Question: The program works like this -
1. Creates a file writer and scanner.
2. Creates a loop (to loop 3 times).
3. Asks some questions to collect data from the user.
4. Writes all of the collected data to the blank text file and loops.
My problem is that after the first loop, the program asks two of the questions instead of one by one and doesn't allow you to answer one of them.
Here is my code -
'''
package Week19;
import java.util.Scanner;
import java.io.BufferedWriter;
import java.io.FileWriter;
import java.io.PrintWriter;
public class CreatingFiles {
public static void main(String[] args) throws Exception {
PrintWriter writer = new PrintWriter(new BufferedWriter(new FileWriter("textfile.txt")));
Scanner scanner = new Scanner (System.in);
for(int i=0; i < 3; i++){
System.out.println("Please enter a name please");
String employeeName = scanner.nextLine();
System.out.println("Please enter a job title");
String employeeJobTitle = scanner.nextLine();
System.out.println("Please enter a age");
while(!scanner.hasNextInt()) {
scanner.next();
}
int employeeAge = scanner.nextInt();
System.out.println("Please enter a salary");
while(!scanner.hasNextDouble()) {
scanner.next();
}
Double employeeSalary = scanner.nextDouble();
writer.println("Employee Name: "+ employeeName);
writer.println("Employee Job Title: "+ employeeJobTitle);
writer.println("Employee Age: "+ employeeAge);
writer.println("Employee Salary: "+ employeeSalary);
}
writer.close();
scanner.close();
}
}
'''
The error:

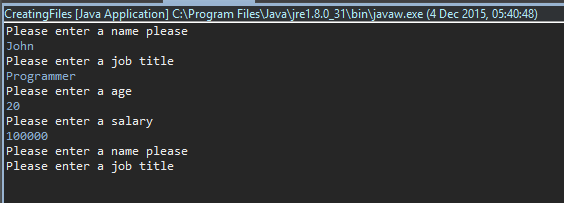
Answer: To sum up the answer: after a 'scanner.nextDouble()' there's a new line that remains. Get rid of it by calling 'scanner.nextLine()'. Heres the code:
'''
package Week19;
import java.util.Scanner;
import java.io.BufferedWriter;
import java.io.FileWriter;
import java.io.PrintWriter;
public class CreatingFiles {
public static void main(String[] args) throws Exception {
PrintWriter writer = new PrintWriter(new BufferedWriter(new FileWriter("textfile.txt")));
Scanner scanner = new Scanner (System.in);
for(int i=0; i < 3; i++){
System.out.println("Please enter a name please");
String employeeName = scanner.nextLine();
System.out.println("Please enter a job title");
String employeeJobTitle = scanner.nextLine();
System.out.println("Please enter a age");
while(!scanner.hasNextInt()) {
scanner.next();
}
int employeeAge = scanner.nextInt();
System.out.println("Please enter a salary");
while(!scanner.hasNextDouble()) {
scanner.next();
}
Double employeeSalary = scanner.nextDouble();
scanner.nextLine();
writer.println("Employee Name: "+ employeeName);
writer.println("Employee Job Title: "+ employeeJobTitle);
writer.println("Employee Age: "+ employeeAge);
writer.println("Employee Salary: "+ employeeSalary);
}
writer.close();
scanner.close();
}
'''
}